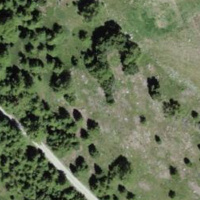
EUNIS habitat code: 43
Species observed at this site:
Nucifraga caryocatactes
Erebia euryale